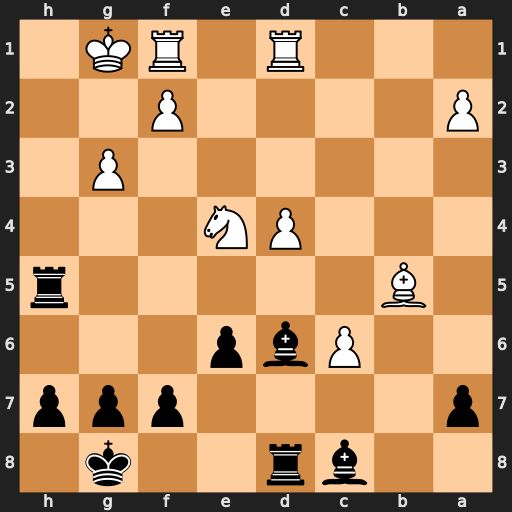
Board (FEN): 2br2k1/p4ppp/2Pbp3/1B5r/3PN3/6P1/P4P2/3R1RK1
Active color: b
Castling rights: -
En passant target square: -
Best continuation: Rxb5 Nxd6 Rxd6